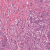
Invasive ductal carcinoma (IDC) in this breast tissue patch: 1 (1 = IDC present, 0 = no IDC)